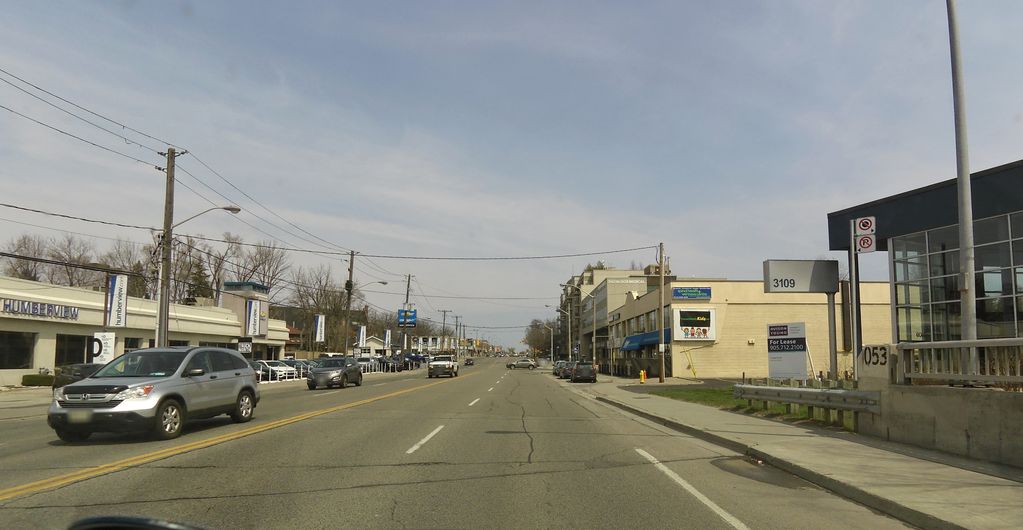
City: toronto